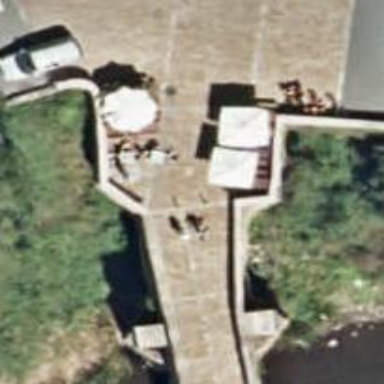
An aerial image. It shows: Bollard.